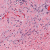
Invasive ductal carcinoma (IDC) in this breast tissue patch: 1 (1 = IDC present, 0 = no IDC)